Question: I would like to create an expression tree for a given expression string in prefix notation (e.g. a call would be create_expression_tree("+ * 2 6 / 3") . Sample output:

This is what I have worked on so far:
'''
def create_expression_tree(prefix_exp_str, start_pos):
print(start_pos)
start_pos += 1
op = ["+", "-", "*", "/"]
element = prefix_exp_str[start_pos]
if element == " ":
element = prefix_exp_str[start_pos + 1]
start_pos += 1
if element not in op:
return (LinkedBinaryTree.Node(int(element)), start_pos)
else:
left = create_expression_tree(prefix_exp_str, start_pos)
right = create_expression_tree(prefix_exp_str, left[1])
return LinkedBinaryTree(LinkedBinaryTree.Node(element, left[0], right[0]))
a = create_expression_tree("* 2 + - 15 6 4", -1)
'''
This approach does not work, as the nodes are not placed correctly. I would like to avoid using stacks, since I want a purely recursive implementation.
FYI: This is not a duplicate. I have reviewed others answers and I have tried implementing them but result in the same errors.
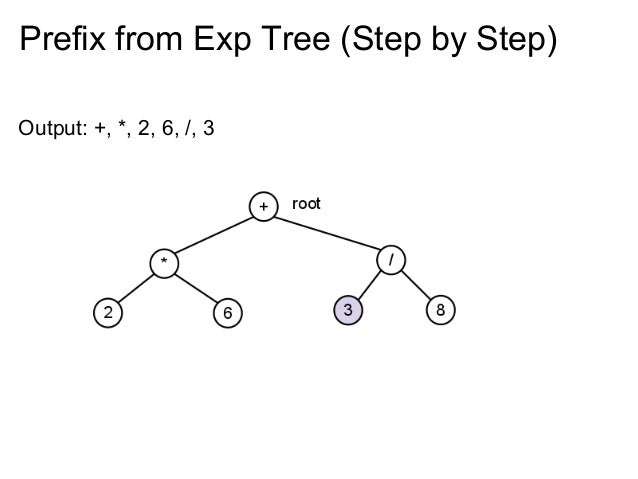
Answer: You are passing 'prefix_exp_str[1:]' to both the recursive calls. Instead, the second recursive call needs to receive whatever is left of the input string after the first recursive call is finished.